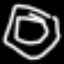
Label: donut